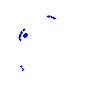
Particle: kaon